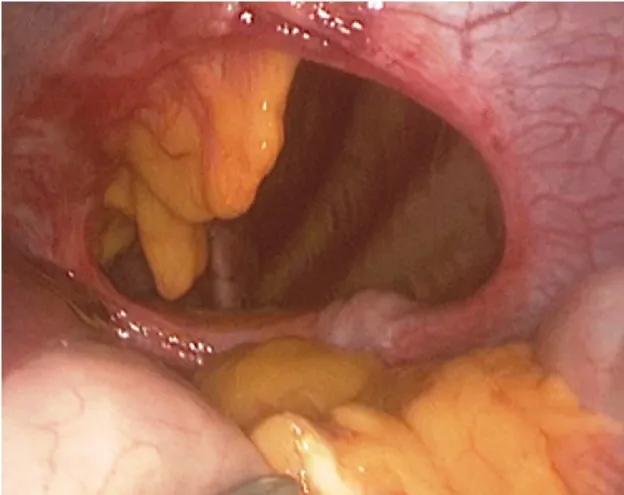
Left-sided postero-lateral hernia.
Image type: endoscopy (gi_endoscopy)